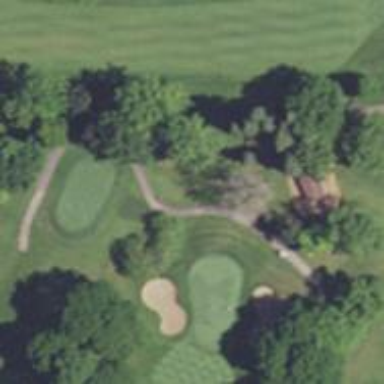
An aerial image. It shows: Service road used as golf cart path.